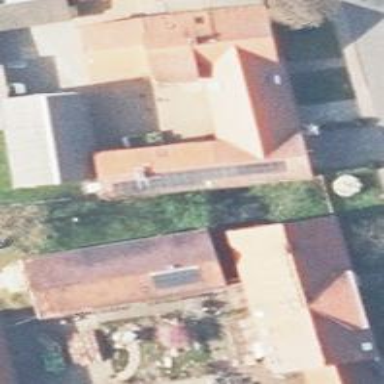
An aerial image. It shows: Solar-powered generator using photovoltaic technology. This small installation generates electricity through solar photovoltaic panels.